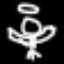
Label: angel